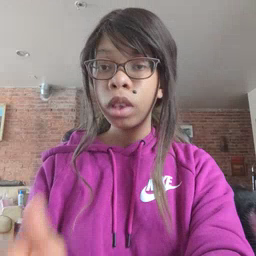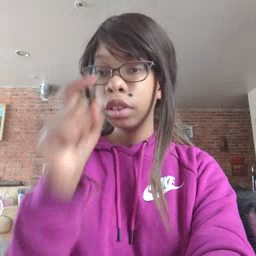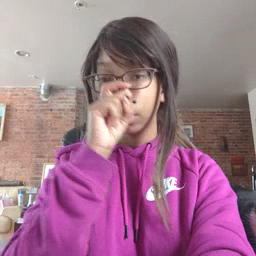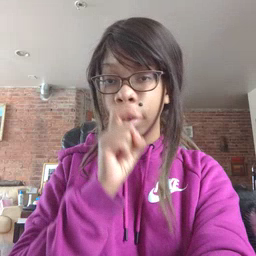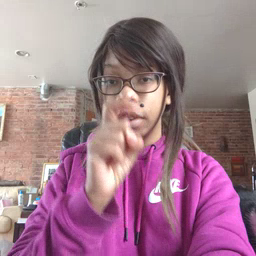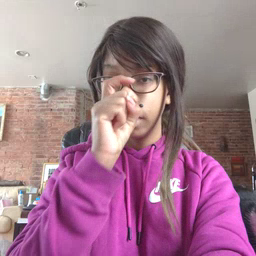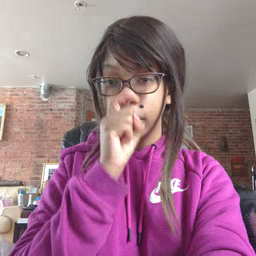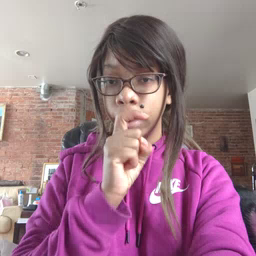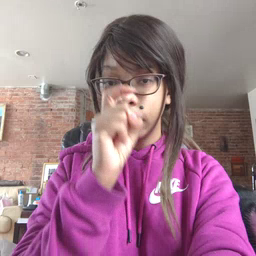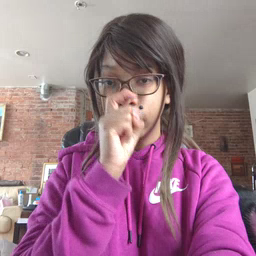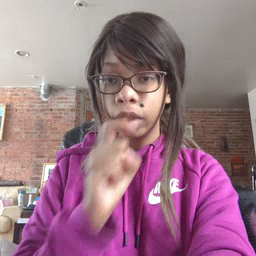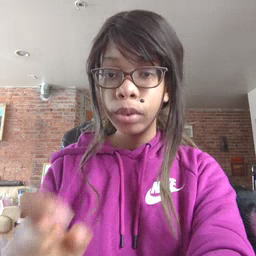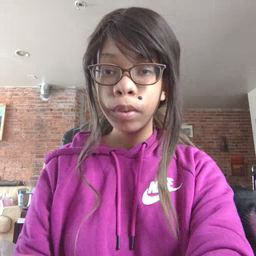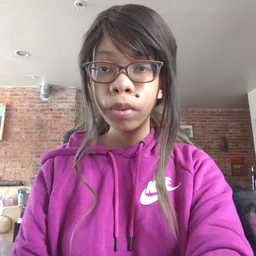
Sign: doll